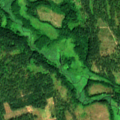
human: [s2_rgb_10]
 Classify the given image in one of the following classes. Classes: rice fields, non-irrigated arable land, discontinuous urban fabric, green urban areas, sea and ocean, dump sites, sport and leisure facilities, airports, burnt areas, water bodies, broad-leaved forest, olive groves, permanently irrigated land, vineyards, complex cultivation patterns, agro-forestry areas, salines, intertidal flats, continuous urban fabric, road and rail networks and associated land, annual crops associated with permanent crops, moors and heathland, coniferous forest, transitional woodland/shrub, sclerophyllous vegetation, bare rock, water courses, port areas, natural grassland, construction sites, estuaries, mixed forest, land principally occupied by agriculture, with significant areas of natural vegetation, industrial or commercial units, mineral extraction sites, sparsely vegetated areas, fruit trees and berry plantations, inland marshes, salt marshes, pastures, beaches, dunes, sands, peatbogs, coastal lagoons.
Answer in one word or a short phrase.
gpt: coniferous forest, transitional woodland/shrub